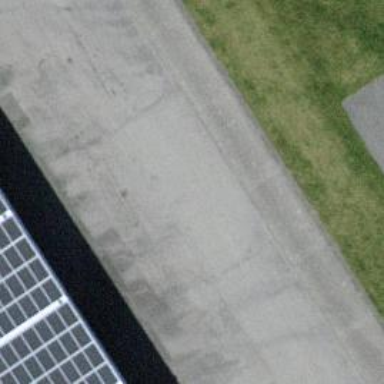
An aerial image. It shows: Taxiway at the airport covered with grass.